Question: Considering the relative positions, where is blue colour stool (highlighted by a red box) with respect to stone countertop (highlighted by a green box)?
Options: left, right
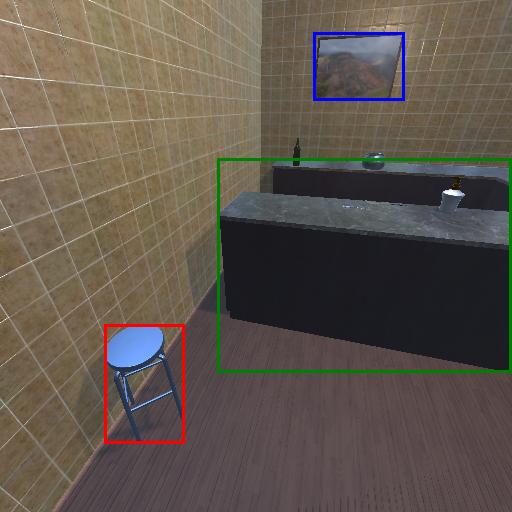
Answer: left